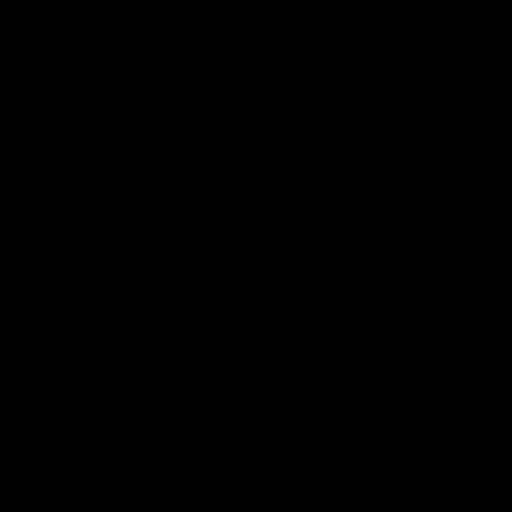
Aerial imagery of island in Maryland named Taylor Island containing herbaceous wetlands, open water, and woody wetlands